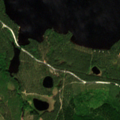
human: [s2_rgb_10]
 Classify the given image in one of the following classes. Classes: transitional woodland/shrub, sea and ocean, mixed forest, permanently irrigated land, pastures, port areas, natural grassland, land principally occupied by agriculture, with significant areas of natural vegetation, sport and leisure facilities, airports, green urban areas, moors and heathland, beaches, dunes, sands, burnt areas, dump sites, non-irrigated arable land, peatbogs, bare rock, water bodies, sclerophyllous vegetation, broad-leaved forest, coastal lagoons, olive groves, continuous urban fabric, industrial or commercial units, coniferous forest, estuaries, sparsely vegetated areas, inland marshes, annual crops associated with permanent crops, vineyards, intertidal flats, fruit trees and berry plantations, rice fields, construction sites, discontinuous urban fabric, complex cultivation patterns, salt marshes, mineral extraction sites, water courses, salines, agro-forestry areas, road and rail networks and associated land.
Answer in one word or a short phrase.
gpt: coniferous forest, mixed forest, water bodies